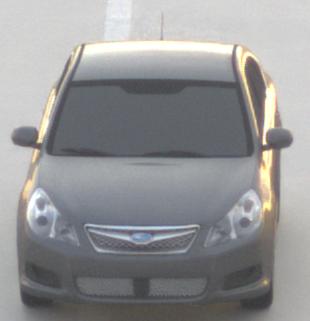
Make: Subaru
Model: Legacy 2.0R
Detailed model: Legacy (IV) Limousine
Model produced from: 2007/09
Model produced until: 2008/10
Doors: 4
Color: gray
Road condition: dry road
Daytime: sunrise or sunset
Contrast: low contrast